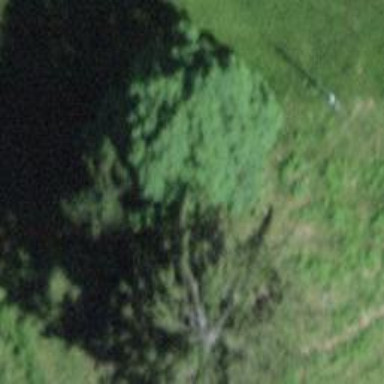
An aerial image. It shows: Beautiful tree in nature.